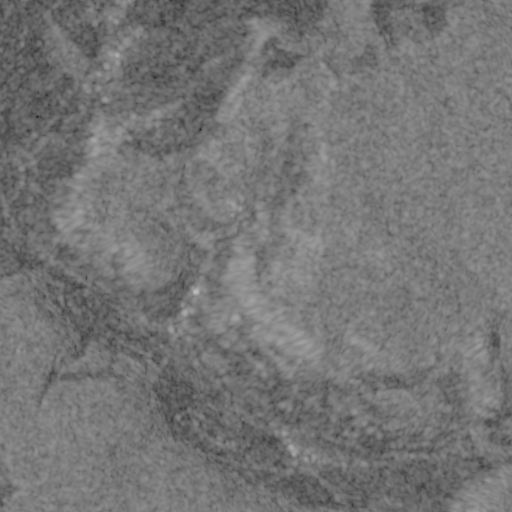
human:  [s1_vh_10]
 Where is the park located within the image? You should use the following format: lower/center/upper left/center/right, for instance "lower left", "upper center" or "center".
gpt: The park is located in the upper left of the image.
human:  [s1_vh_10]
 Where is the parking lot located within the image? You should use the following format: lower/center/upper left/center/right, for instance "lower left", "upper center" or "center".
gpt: The parking lot is located in the center of the image.
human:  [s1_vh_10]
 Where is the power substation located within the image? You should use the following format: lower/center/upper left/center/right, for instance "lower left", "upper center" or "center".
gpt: The power substation is located in the lower right of the image.
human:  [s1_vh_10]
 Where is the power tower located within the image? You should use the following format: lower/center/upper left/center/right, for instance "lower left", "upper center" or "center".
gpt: The power tower is located in the upper left of the image.
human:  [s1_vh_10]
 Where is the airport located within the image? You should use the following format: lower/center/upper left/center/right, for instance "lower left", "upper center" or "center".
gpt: There is no airport in the image.

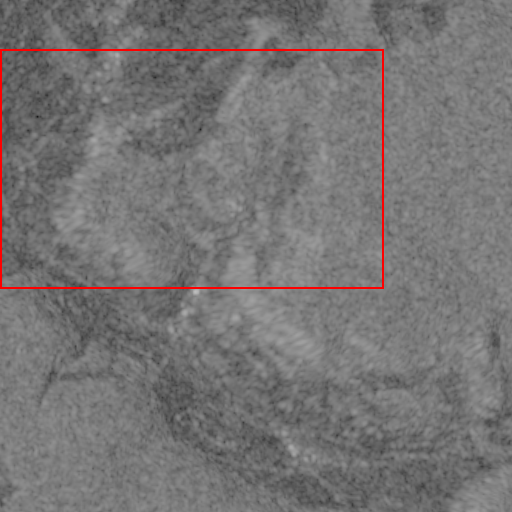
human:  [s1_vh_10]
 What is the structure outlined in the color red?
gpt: The structure outlined in red is a crop field.
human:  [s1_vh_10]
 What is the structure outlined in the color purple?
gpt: There is no purple outline.